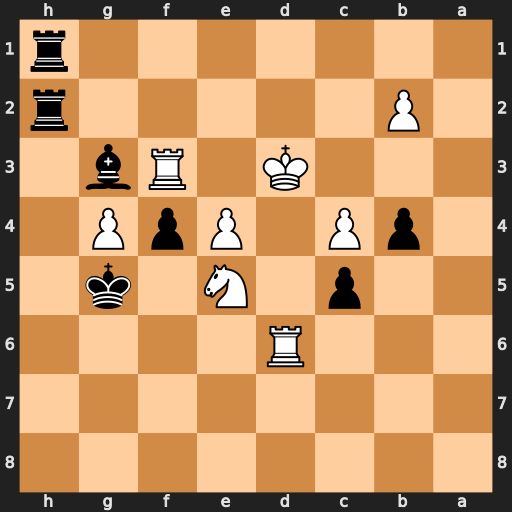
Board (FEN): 8/8/3R4/2p1N1k1/1pP1PpP1/3K1Rb1/1P5r/7r
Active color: b
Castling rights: -
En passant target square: -
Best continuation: Rd1#